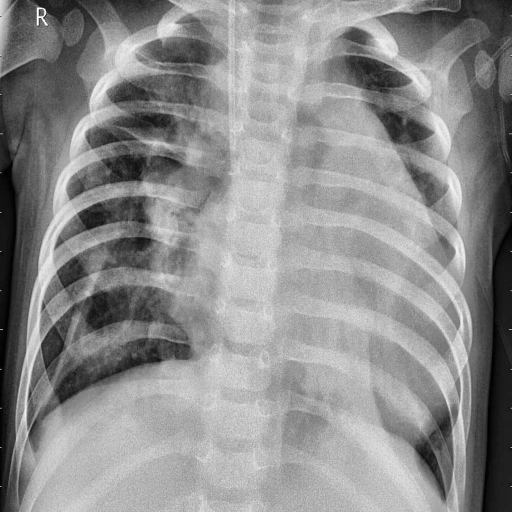
Finding: PNEUMONIA